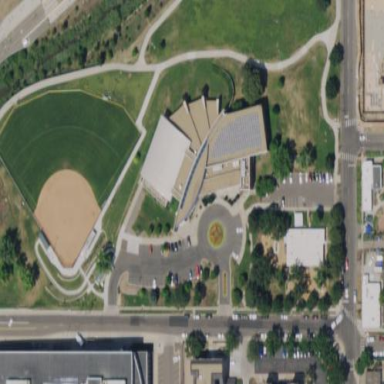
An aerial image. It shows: Civic building serving as community center.